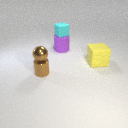
small brown metal cylinder below small brown metal sphere